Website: slack
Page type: payment
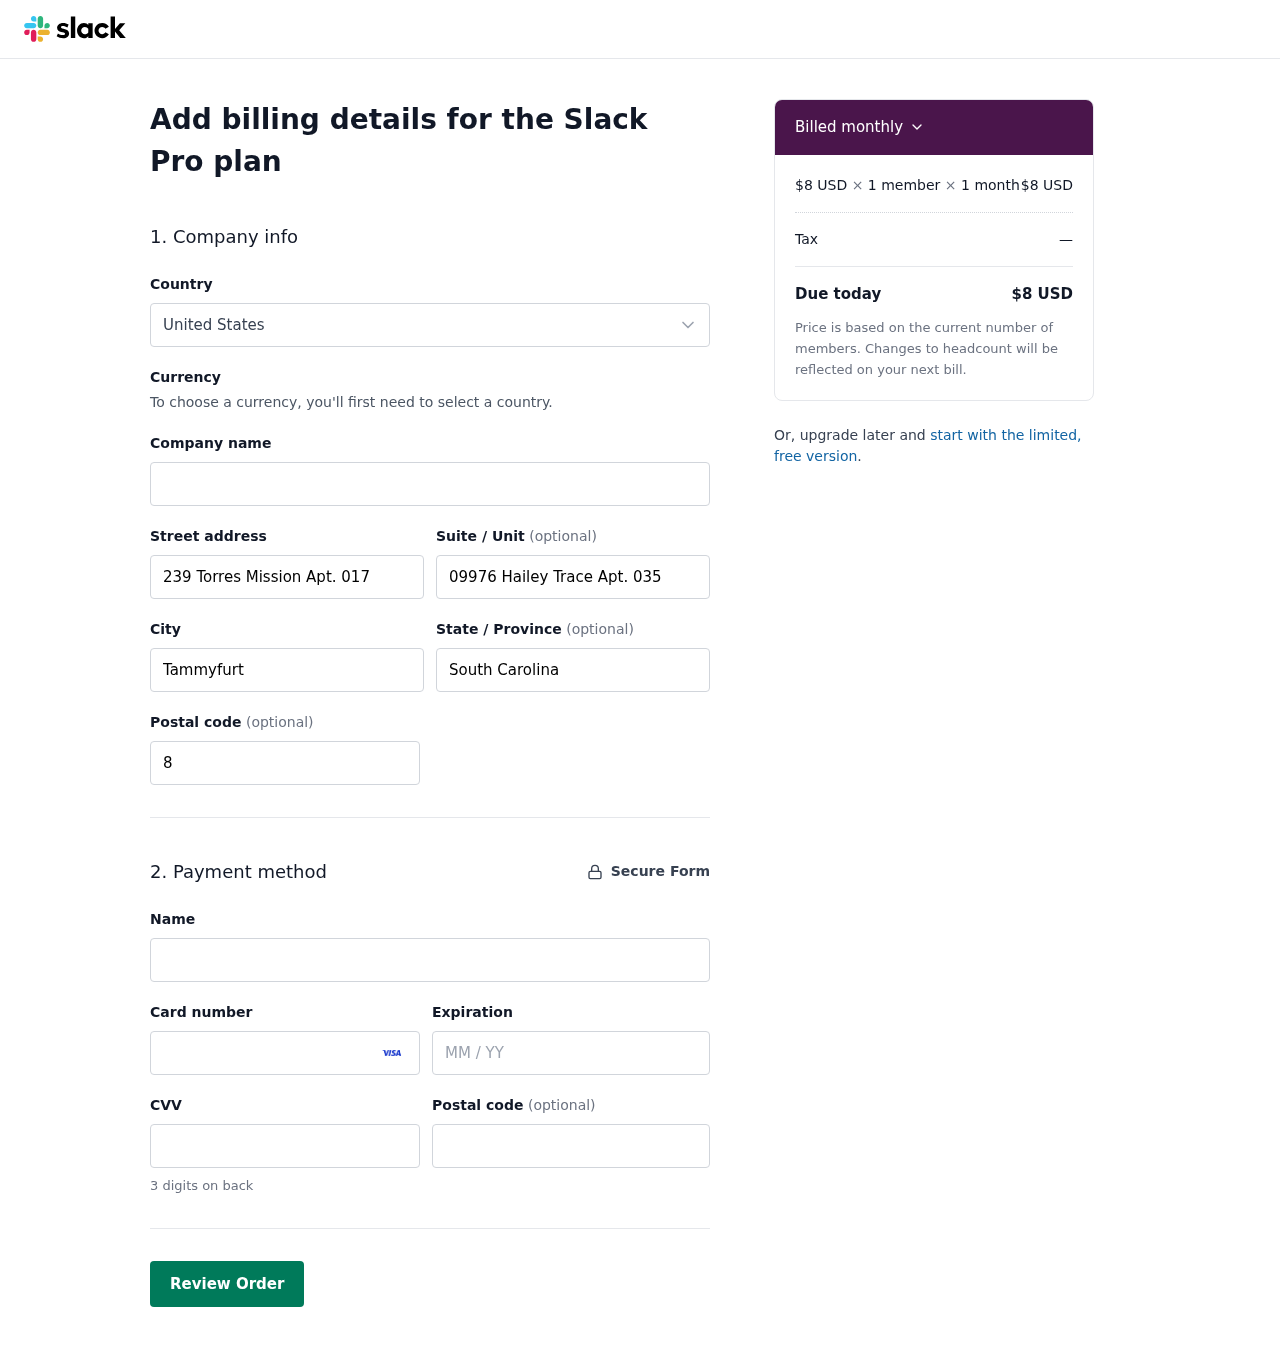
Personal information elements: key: PII_COUNTRY
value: United States
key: PII_STREET
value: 239 Torres Mission Apt. 017
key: PII_STREET2
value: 09976 Hailey Trace Apt. 035
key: PII_CITY
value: Tammyfurt
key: PII_STATE
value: South Carolina
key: PII_POSTCODE
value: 81607
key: PII_FULLNAME
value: Steven Garcia
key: PII_CARD_NUMBER
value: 4257 4693 1731 9134
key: PII_CARD_EXPIRY
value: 06/28
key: PII_CARD_CVV
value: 262
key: PII_POSTCODE2
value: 70778
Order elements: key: ORDER_PRICE_PER_MEMBER
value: $8 USD
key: ORDER_NUM_MEMBERS
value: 1 member
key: ORDER_NUM_MONTHS
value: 1 month
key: ORDER_SUBTOTAL
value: $8 USD
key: ORDER_TAX
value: —
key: ORDER_TOTAL
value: $8 USD